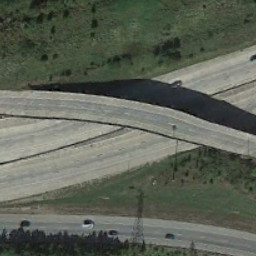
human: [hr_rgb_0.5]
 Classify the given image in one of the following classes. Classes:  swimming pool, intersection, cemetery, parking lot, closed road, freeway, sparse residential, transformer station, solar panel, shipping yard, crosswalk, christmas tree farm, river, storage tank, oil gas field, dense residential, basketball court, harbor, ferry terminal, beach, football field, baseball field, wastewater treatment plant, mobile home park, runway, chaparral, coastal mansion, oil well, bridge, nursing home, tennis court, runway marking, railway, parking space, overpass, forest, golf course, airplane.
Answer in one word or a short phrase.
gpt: overpass